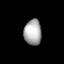
Tissue: lung
Cell type: Endothelial cells
Senescence score: 0.6437
Nuclear area (px): 433
Mean DAPI intensity: 172.598